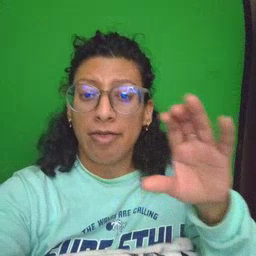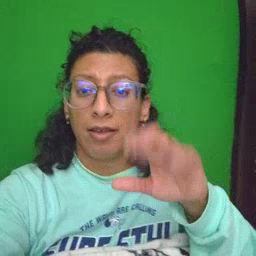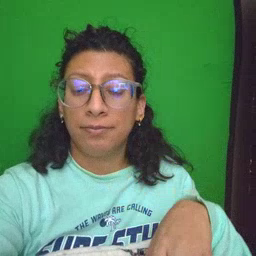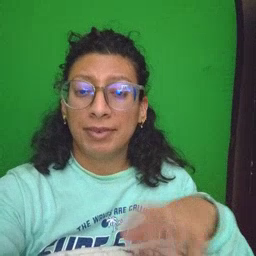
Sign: chocolate